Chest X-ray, AP view. Patient: 27 years old, sex F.
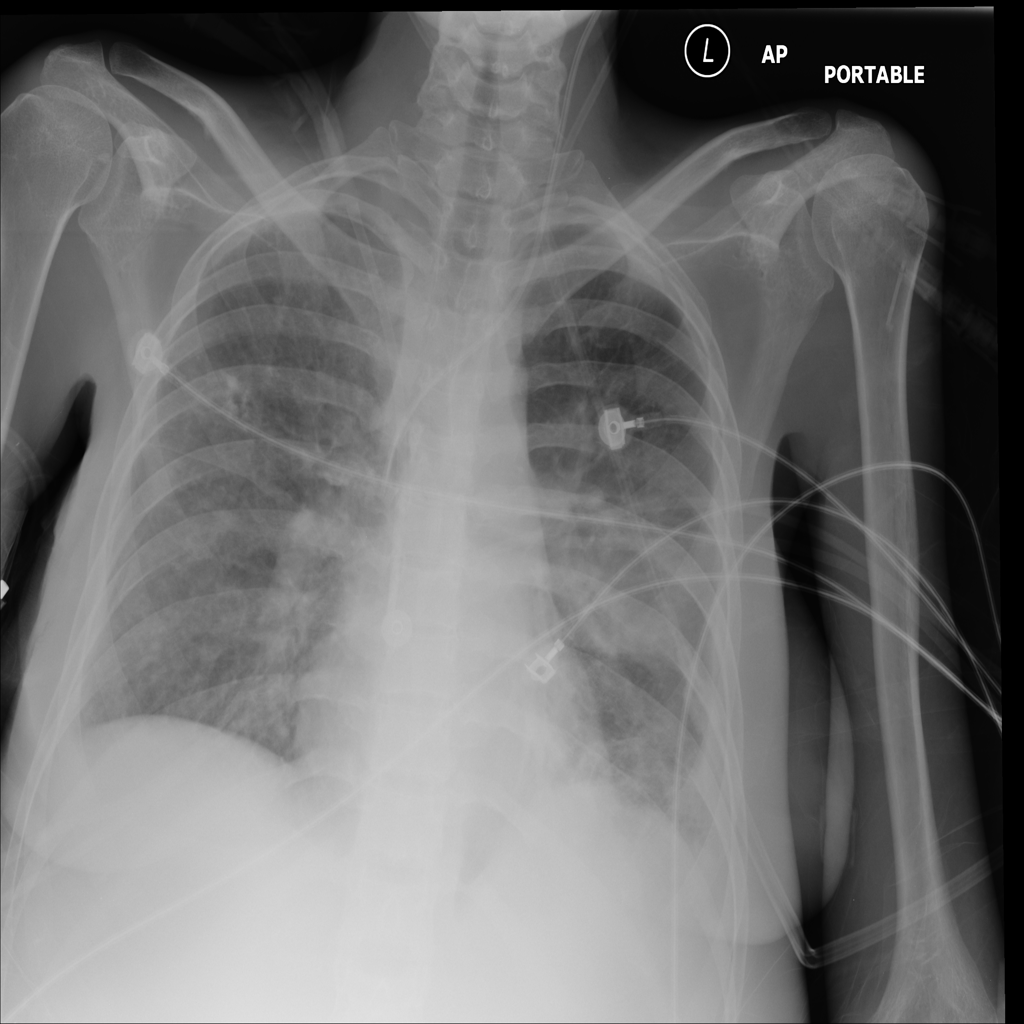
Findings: Pneumothorax